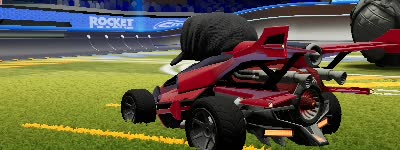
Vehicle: aftershock